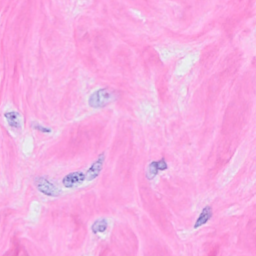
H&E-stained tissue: Breast